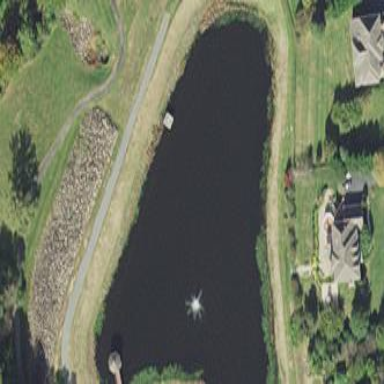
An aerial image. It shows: Pond or reservoir formed by natural water.